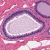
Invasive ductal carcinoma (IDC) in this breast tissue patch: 0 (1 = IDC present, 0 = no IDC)